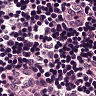
Metastatic tissue present: no